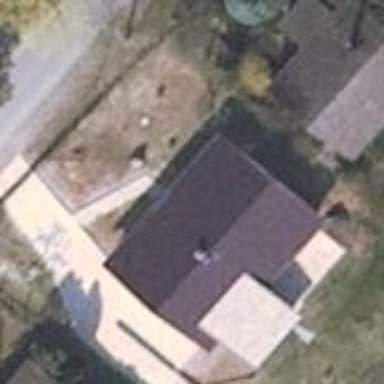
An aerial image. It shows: Simple house.